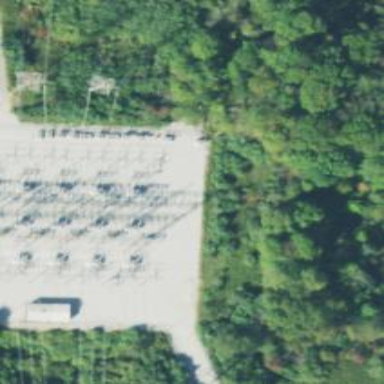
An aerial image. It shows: Switch for power supply.